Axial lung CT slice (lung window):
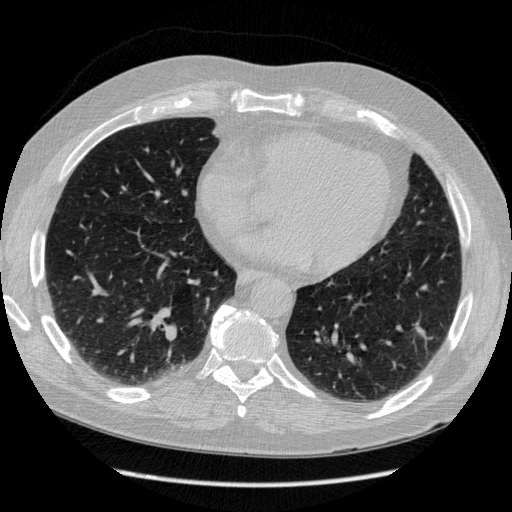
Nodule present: no